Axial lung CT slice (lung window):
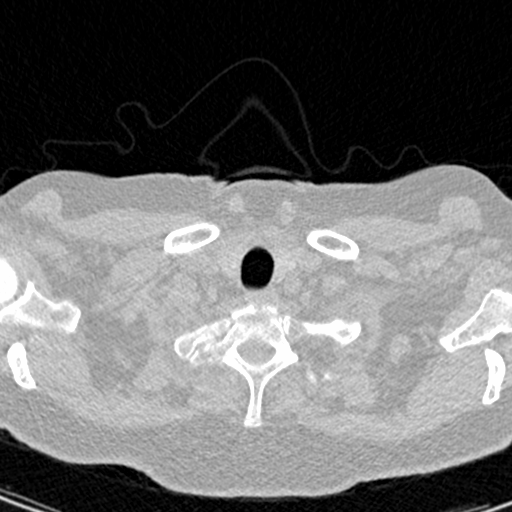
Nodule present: no